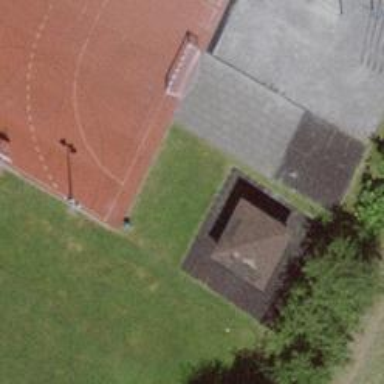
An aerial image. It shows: Playground area for leisure land.